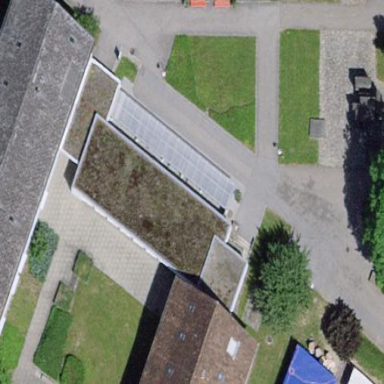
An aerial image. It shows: View of roof of building.